Interaction volume radius: 5 \u00c5
Interaction volume height: 30 \u00c5
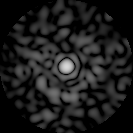
Disorder parameter: 0.8232